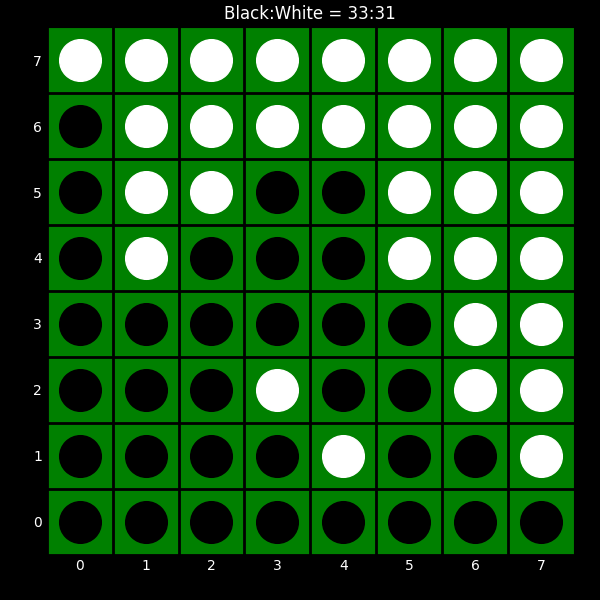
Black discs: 33
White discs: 31